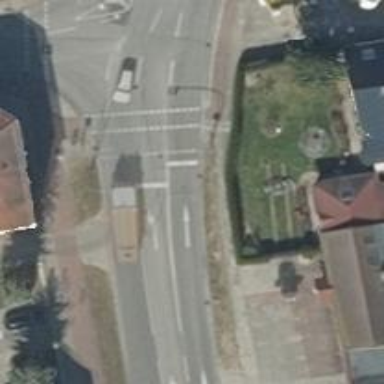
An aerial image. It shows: Road with traffic signals at the crossing.